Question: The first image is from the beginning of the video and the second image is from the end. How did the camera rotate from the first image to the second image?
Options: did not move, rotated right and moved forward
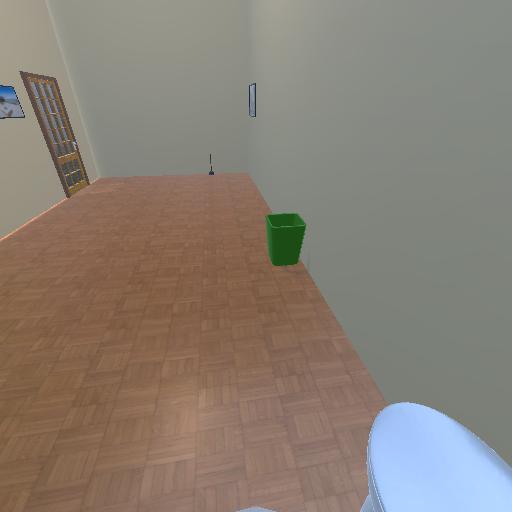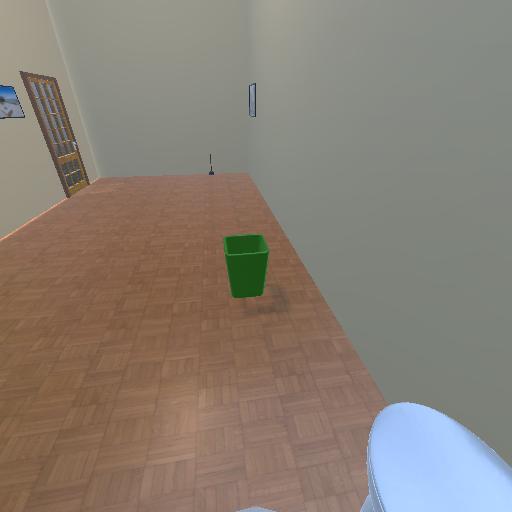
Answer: did not move